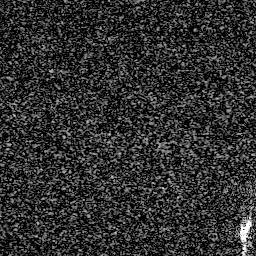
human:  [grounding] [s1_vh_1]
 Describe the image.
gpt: In the satellite image, there is  <ref>1 medium ship </ref> <box>[[92, 83, 98, 96, 0]]</box> located at bottom right.